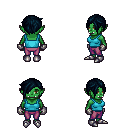
a pixel art fantasy rpg character, female body template, orc, green skin, teal pirate shirt, magenta pants, raven pixie cut hairstyle, metal gloves, metal boots, four views (front, back, left, right), 2x2 character sprite sheet, small pixel art, hard edges, no anti-aliasing